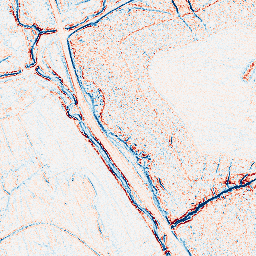
Category: edge_preserving
Decomposition family: bilateral
Decomposition parameters: d: 5
sigma_color: 100
sigma_space: 50
Upsampling method: regularized
Upsampling parameters: scale: 4
lambda_reg: 0.001
Upsampling scale: 4